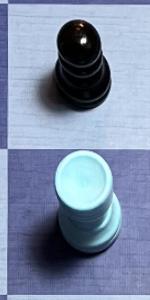
Label: Rook_White